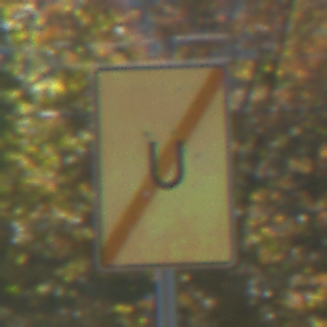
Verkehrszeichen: EndeUmleitung
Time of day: Midday
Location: Outdoor (Urban)
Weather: Clear
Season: NotSpecified
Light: Natural